【题型】选择题　【知识点】函数　【难度】easy
已知定义域为$(0,+\infty)$的函数$f(x)$的导函数为$f'(x)$，且函数$g(x)=(x-3)\cdot f'(x)$的部分图象如图所示，则下列说法中正确的是（\quad）

\vspace{0.5em}
\(A.\ f(x)\)有极小值\(f(6)\)，极大值\(f(10)\) \\
\(B.\ f(x)\)有极小值\(f(1)\)，极大值\(f(10)\) \\
\(C.\ f(x)\)有极小值\(f(1)\)，极大值\(f(3)\)和\(f(10)\) \\
\(D.\ f(x)\)有极小值\(f(6)\)，极大值\(f(1)\)
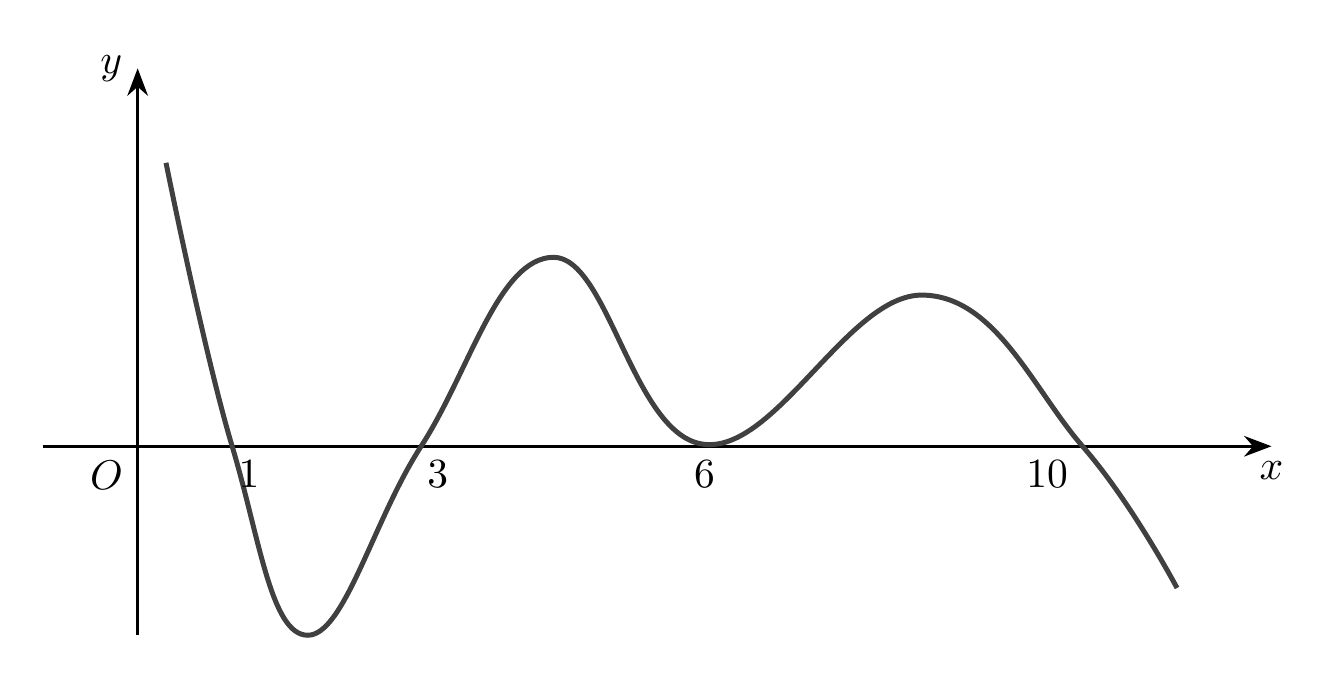
【解答】
\textbf{【答案】} \(B\)

\vspace{1em}
\textbf{【分析】} 根据给定的函数\(g(x)\)图象，分析判断\(f'(x)\)值为正或负的\(x\)取值区间作答。

\vspace{1em}
\textbf{【解答】} 解：由题意定义域为\((0,+\infty)\)的函数\(f(x)\)的导函数为\(f'(x)\)，

观察函数\(g(x)=(x-3)\cdot f'(x)\)的部分图象可知，

当\(g(x)<0\)时，\(1<x<3\)或\(x>10\)，

当\(g(x)>0\)时，\(0<x<1\)或\(3<x<10\)且\(x\neq6\)，

而当\(0<x<3\)时，\(x-3<0\)，当\(x>3\)时，\(x-3>0\)，因此当\(0<x<1\)或\(x>10\)时，\(f'(x)<0\)，

当\(1<x<10\)时，\(f'(x)\geq0\)，当且仅当\(x=6\)时取等号，

则\(f(x)\)在\((1,10)\)上单调递增，在\((0,1)\)和\((10,+\infty)\)上单调递减，

所以\(f(x)\)有极小值\(f(1)\)，极大值\(f(10)\)，\(A\)，\(C\)，\(D\)不正确；\(B\)正确。

故选：\(B\)。

\vspace{1em}
\textbf{【点评】} 本题考查了利用导数研究函数的单调性，是中档题。